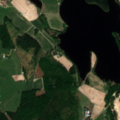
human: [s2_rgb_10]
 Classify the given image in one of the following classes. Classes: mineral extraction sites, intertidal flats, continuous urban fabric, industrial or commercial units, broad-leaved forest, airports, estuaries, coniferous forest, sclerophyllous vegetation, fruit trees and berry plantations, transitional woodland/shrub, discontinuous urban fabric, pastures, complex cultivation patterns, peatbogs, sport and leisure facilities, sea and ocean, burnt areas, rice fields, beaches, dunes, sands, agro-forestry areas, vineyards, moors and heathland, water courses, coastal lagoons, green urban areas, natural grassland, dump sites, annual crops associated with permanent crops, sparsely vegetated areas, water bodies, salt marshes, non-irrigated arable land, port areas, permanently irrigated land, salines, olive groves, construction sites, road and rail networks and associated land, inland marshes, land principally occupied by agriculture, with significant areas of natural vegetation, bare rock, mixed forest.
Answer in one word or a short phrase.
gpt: non-irrigated arable land, land principally occupied by agriculture, with significant areas of natural vegetation, coniferous forest, mixed forest, water bodies